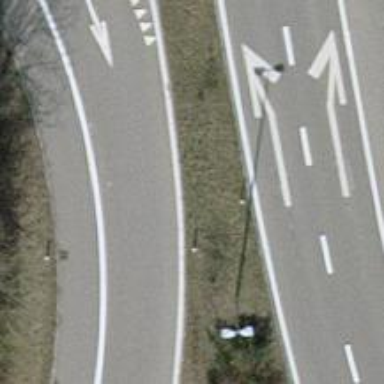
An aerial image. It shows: Trunk link highway with asphalt surface.